Question: Is there an easy way to find out which 1h bar is the last 1h bar in a 4h bar?
I'm creating a trend indicator that uses the values from the 4h bar, but I place it on the 1h chart. So I only want to do calcs when I have completed the last 1h bar of the current 4h bar.
I use the request.security function to get the 4h bar data on the 1h chart. But the bar_index function works differently on historical and live or replay bars. On historical bars, the first 3 1h bars still have the bar_index of the previous 4h bar. Only the 4th 1h bar has the current 4h bar_index. See #1 and #2 on the image below.
But when I use a live chart or replay each 1h bar has the bar_index of the currently forming 4h bar. See #3 on the image below.
I tried to create a seq count so I could count down the 1h bars and know which the last 1h bar was for the currently forming 4h bar. Works great on historical data, but not on a live chart since the bar_index calculation changes between historical and live bars.
Any other way to find the "Last" 1h bar in a 4h bar?
Or some way to get pinescript to assign bar_index the same way on historical and live bars?
any help is appreciated
thanks
Example of bar_index on historical and live/replay

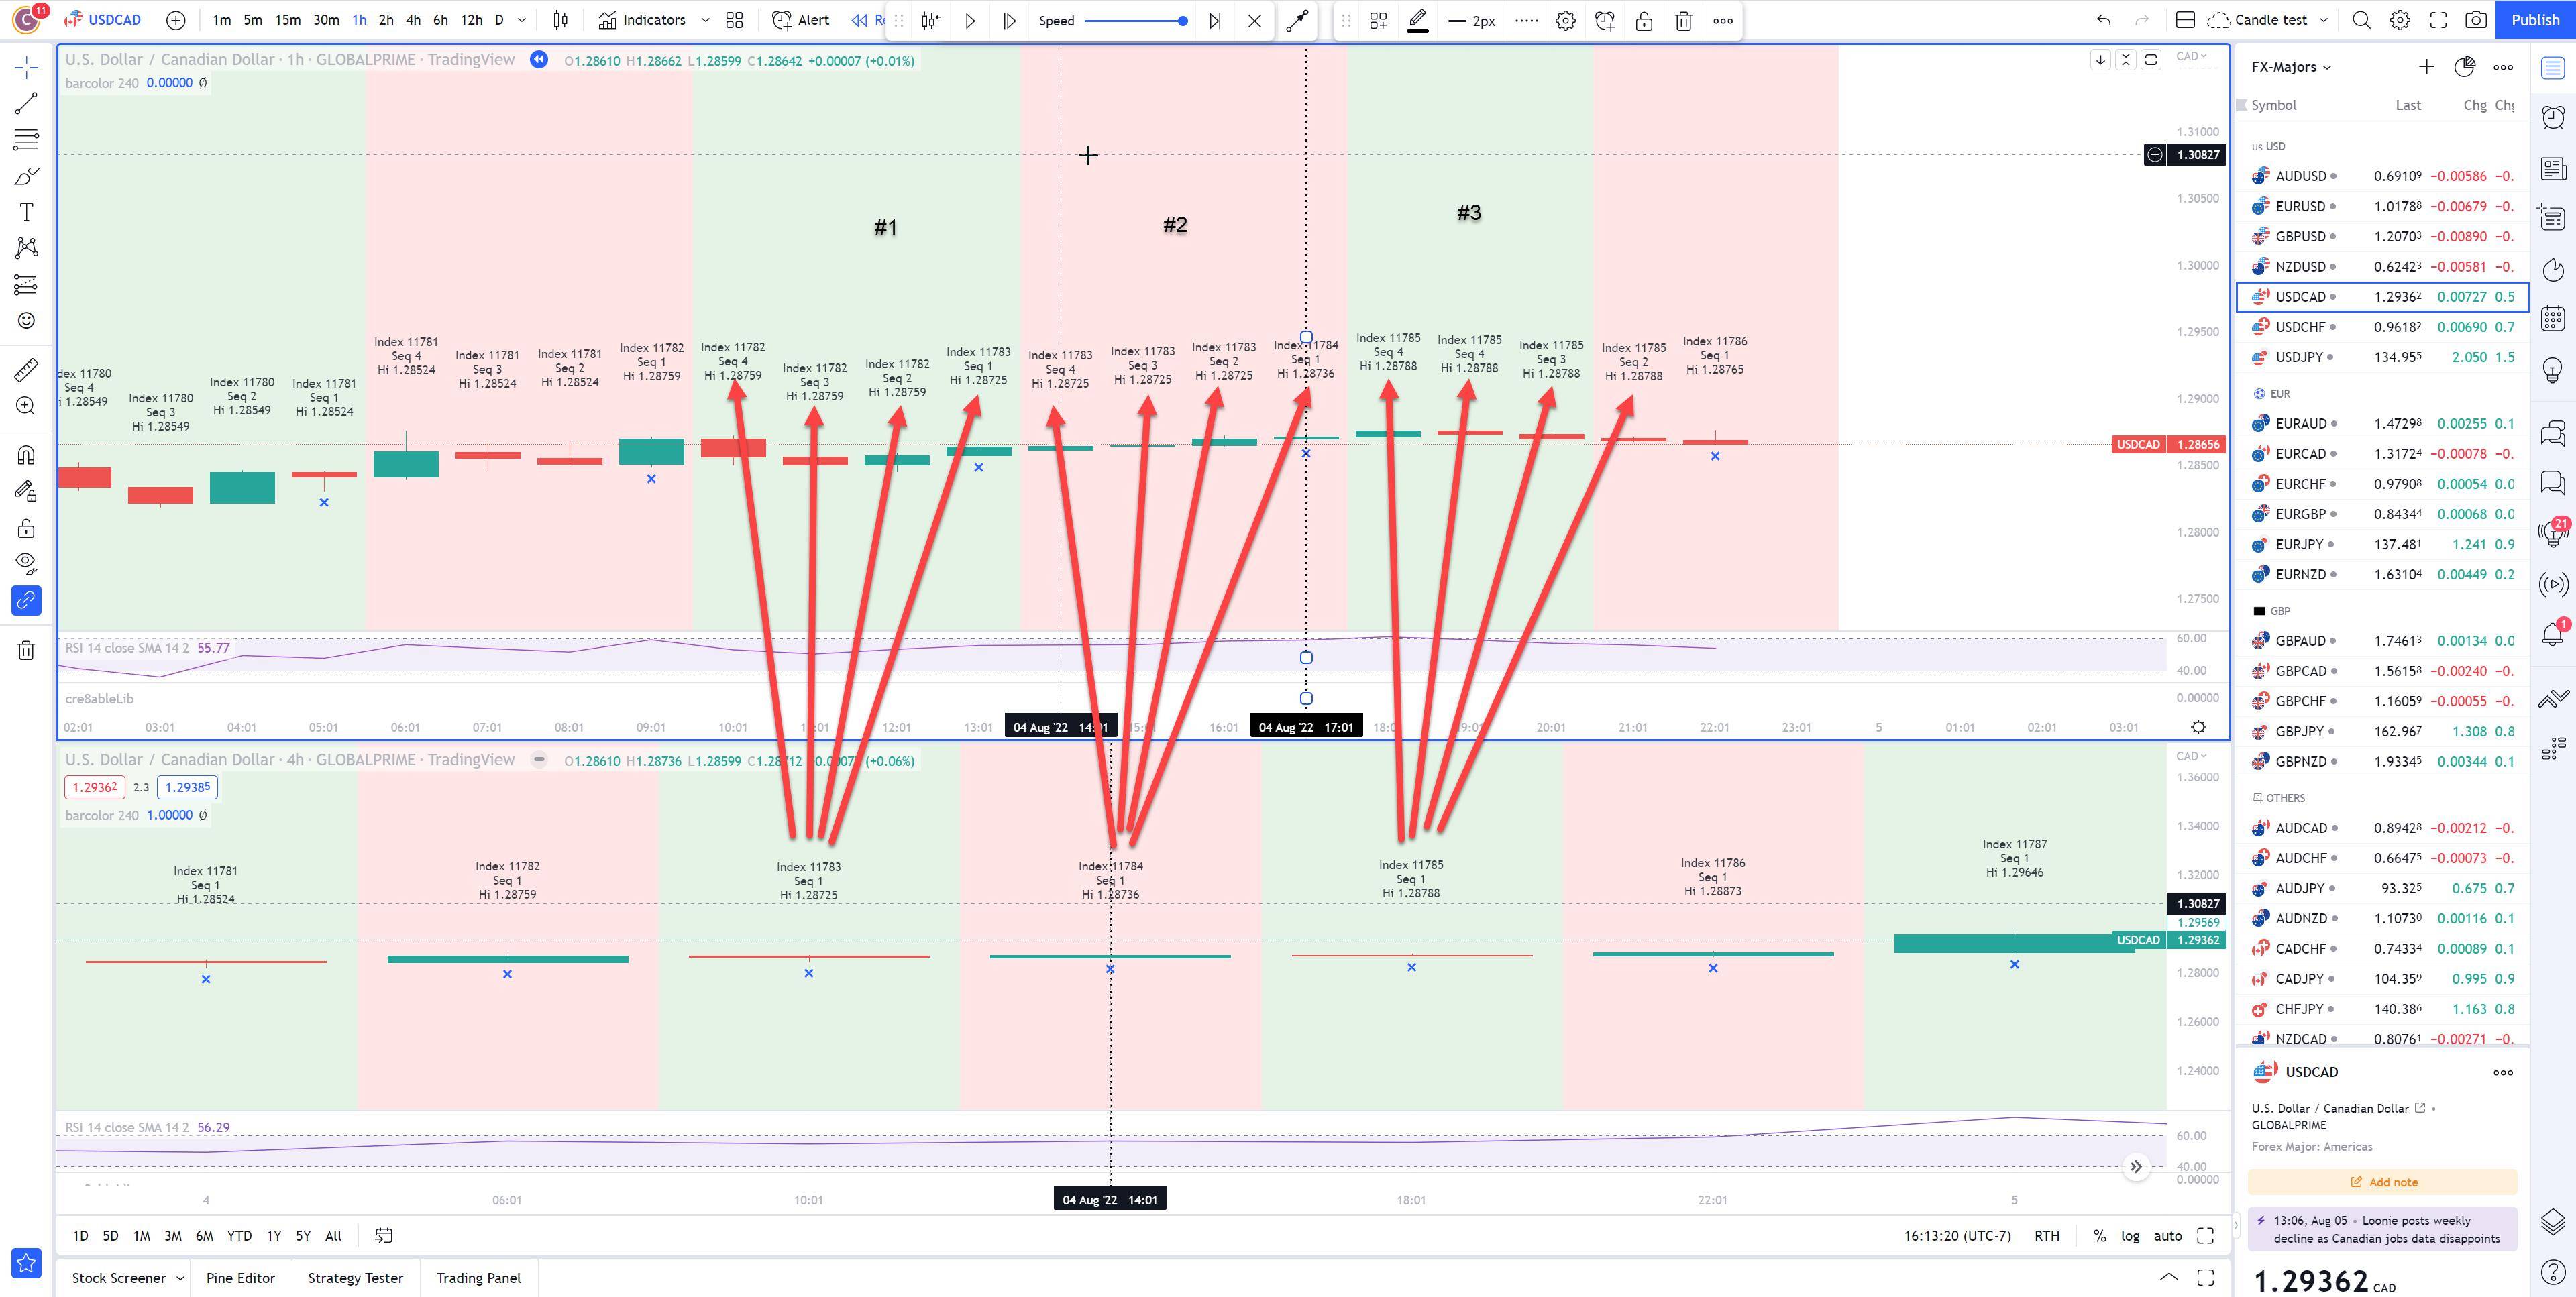
Answer: Indeed, you're correct.
To get the previous data src I use security
Example:
'''
prev_close = request.security(syminfo.tickerid, "D", close[1], barmerge.gaps_off, barmerge.lookahead_on)
prev_2_close = request.security(syminfo.tickerid, "D", close[2], barmerge.gaps_off, barmerge.lookahead_on)
prev_3_close = request.security(syminfo.tickerid, "D", close[3], barmerge.gaps_off, barmerge.lookahead_on)
'''
...
Probably not the cleanest solution but it works